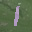
Label: 1